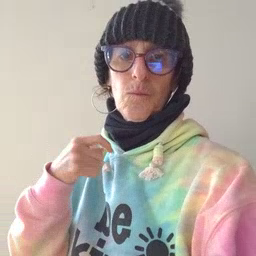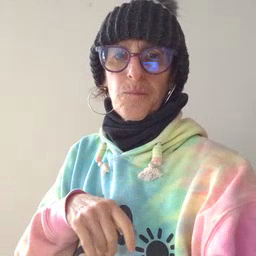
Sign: toy